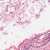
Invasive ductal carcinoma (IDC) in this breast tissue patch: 0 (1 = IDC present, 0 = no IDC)